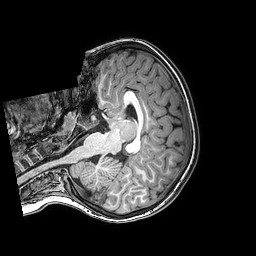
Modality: T1w
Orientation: axial
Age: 7
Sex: female
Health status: healthy